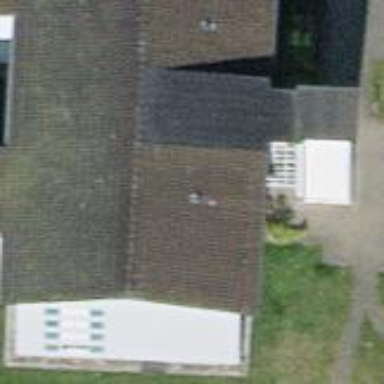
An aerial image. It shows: Apartment building with tile roof.